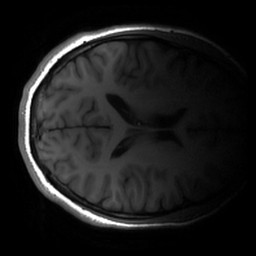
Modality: T1w
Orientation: axial